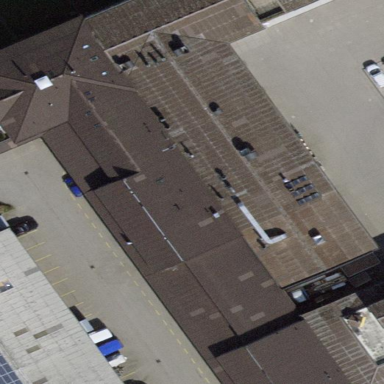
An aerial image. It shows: Industrial building.